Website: crate-barrel
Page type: billing-address
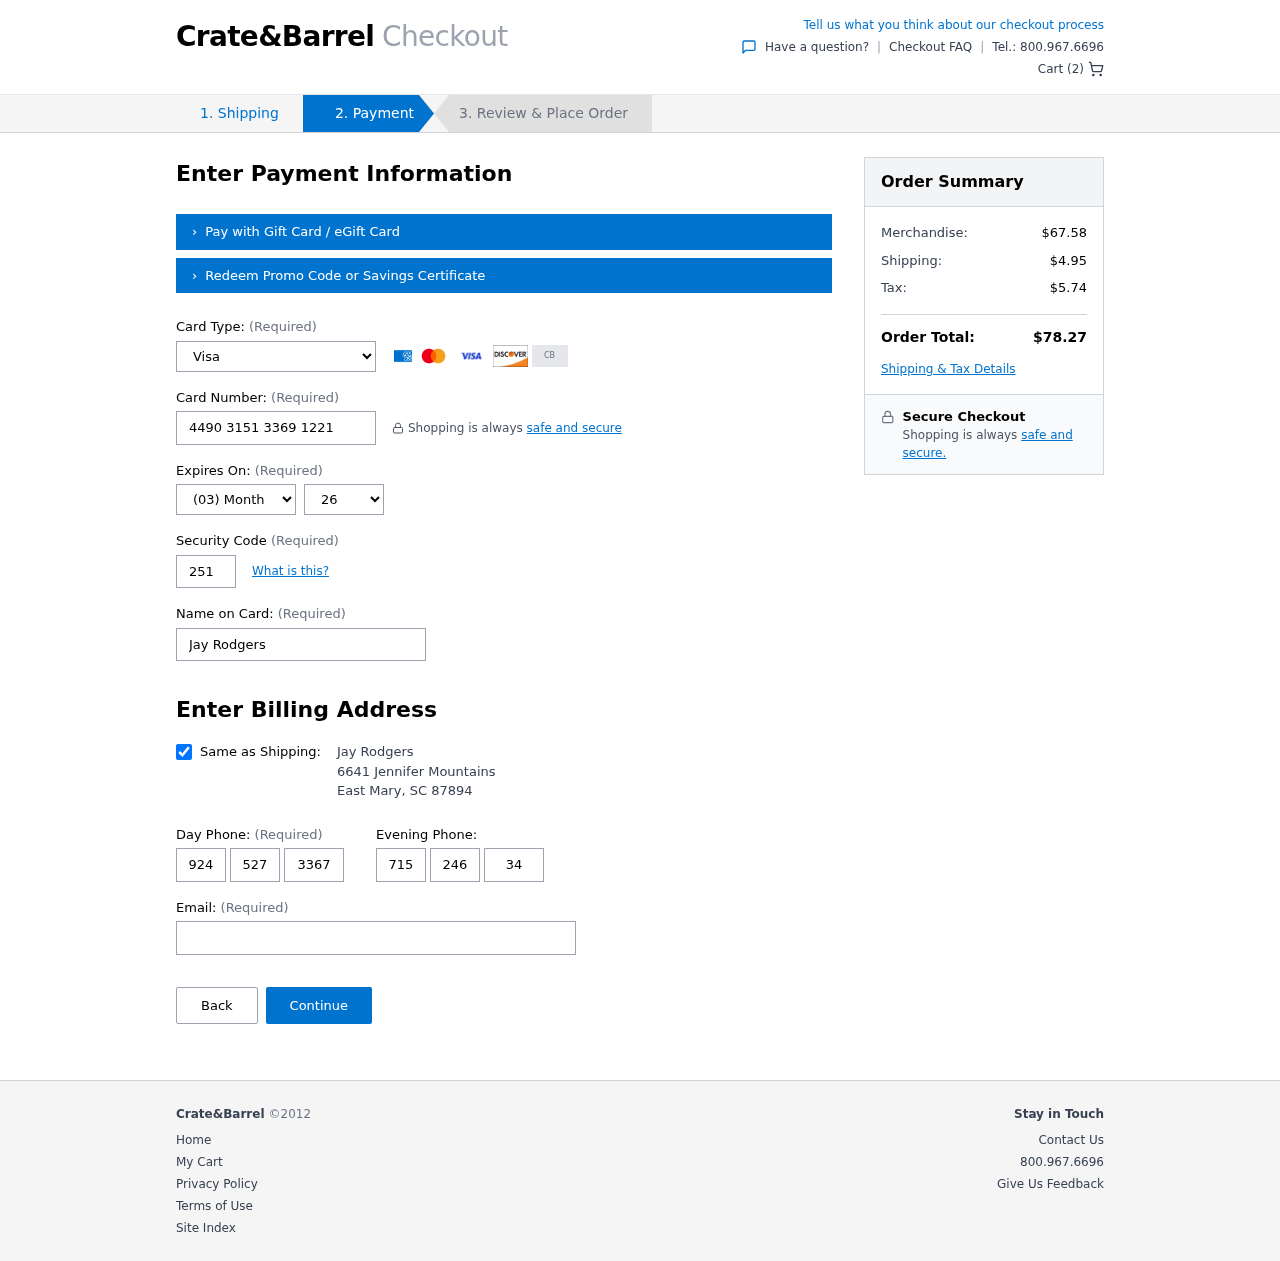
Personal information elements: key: PII_CARD_CVV
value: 251
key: PII_CARD_EXPIRY_MONTH
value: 03
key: PII_CARD_EXPIRY_YEAR
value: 26
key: PII_CARD_NUMBER
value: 4490 3151 3369 1221
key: PII_CARD_TYPE
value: Visa
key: PII_CITY
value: East Mary
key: PII_EMAIL
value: jay.rodgers@hotmail.com
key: PII_FULLNAME
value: Jay Rodgers
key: PII_PHONE_ALT_AREA
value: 715
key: PII_PHONE_ALT_PREFIX
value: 246
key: PII_PHONE_ALT_SUFFIX
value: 3414
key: PII_PHONE_AREA
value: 924
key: PII_PHONE_PREFIX
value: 527
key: PII_PHONE_SUFFIX
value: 3367
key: PII_POSTCODE
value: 87894
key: PII_STATE_ABBR
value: SC
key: PII_STREET
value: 6641 Jennifer Mountains
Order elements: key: ORDER_NUM_ITEMS
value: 2
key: ORDER_SUBTOTAL
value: $67.58
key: ORDER_SHIPPING_COST
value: $4.95
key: ORDER_TAX
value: $5.74
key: ORDER_TOTAL
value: $78.27